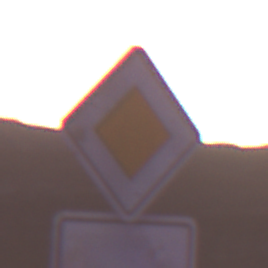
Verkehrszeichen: Vorfahrtsstrasse
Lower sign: VerlaufVorfahrtsstrasse9
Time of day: Dawn
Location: Outdoor (Nature)
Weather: PartlyCloudy
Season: NotSpecified
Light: Natural